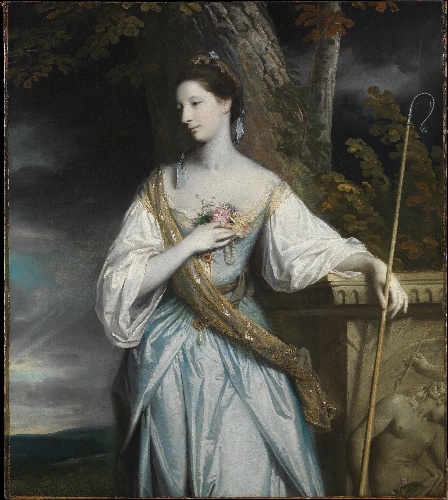
Title: Anne Dashwood (1743–1830), Later Countess of Galloway
Artist: Sir Joshua Reynolds
Artist bio: British, Plympton 1723–1792 London
Date: 1764
Object type: Painting
Classification: Paintings
Medium: Oil on canvas
Dimensions: 52 1/2 x 46 3/4 in. (133.4 x 118.7 cm), with strip of 7 1/8 in. (18.1 cm) folded over the top of the stretcher
Department: European Paintings
Credit line: Gift of Lillian S. Timken, 1950
Accession year: 1950
Repository: Metropolitan Museum of Art, New York, NY
Tags: Portraits|Women